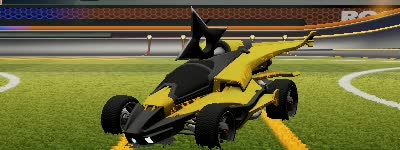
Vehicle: aftershock